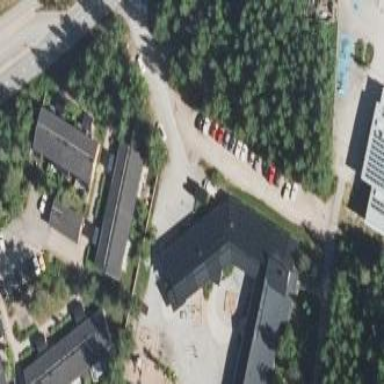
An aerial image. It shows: Kindergarten building.